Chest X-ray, PA view. Patient: 39 years old, sex F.
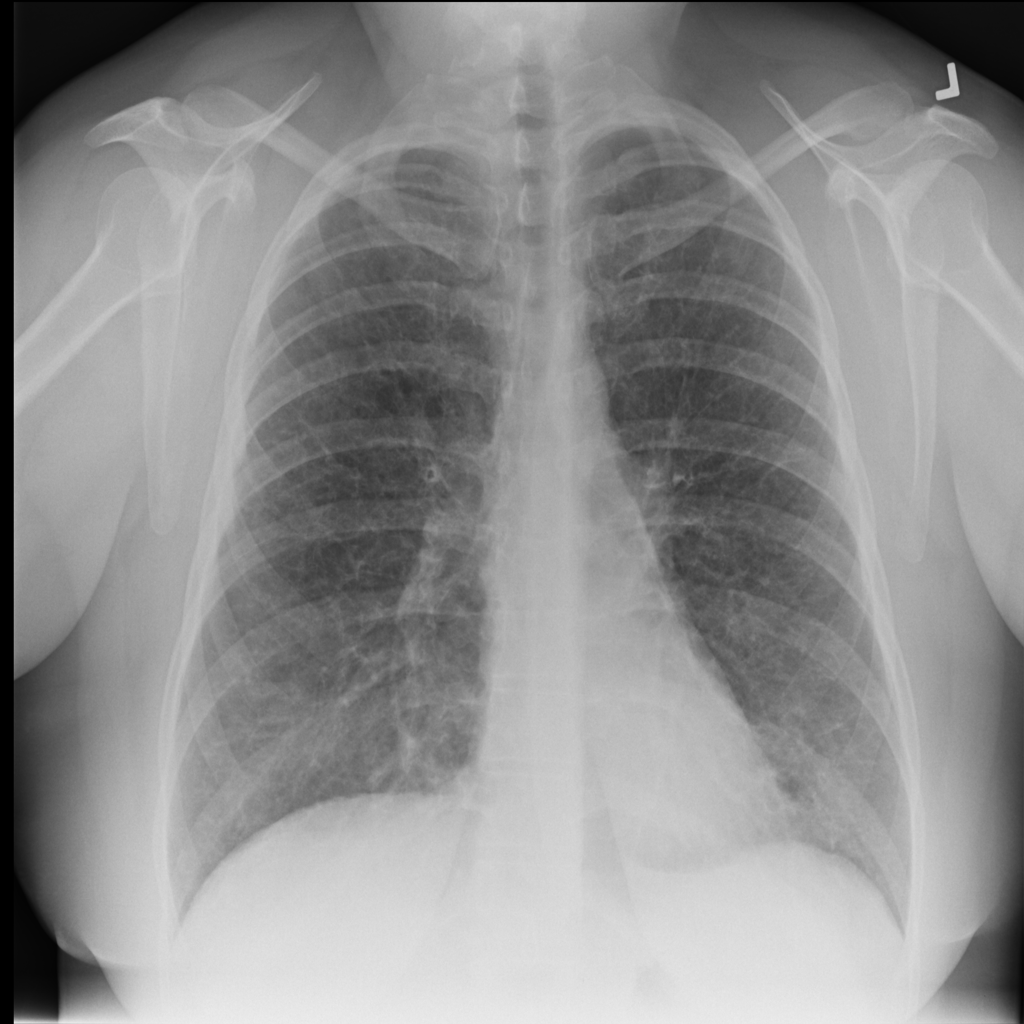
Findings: No Finding